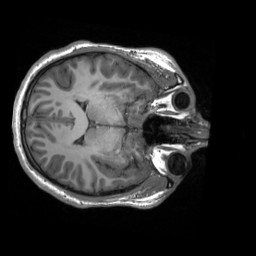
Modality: T1w
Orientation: axial
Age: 19
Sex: male
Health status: ill
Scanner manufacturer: siemens
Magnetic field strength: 3 T
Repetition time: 2.3 s
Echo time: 0.00201 s